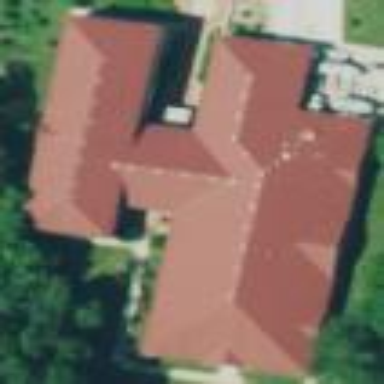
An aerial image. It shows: Building.